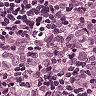
Metastatic tissue present: yes